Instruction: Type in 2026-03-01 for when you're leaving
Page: home
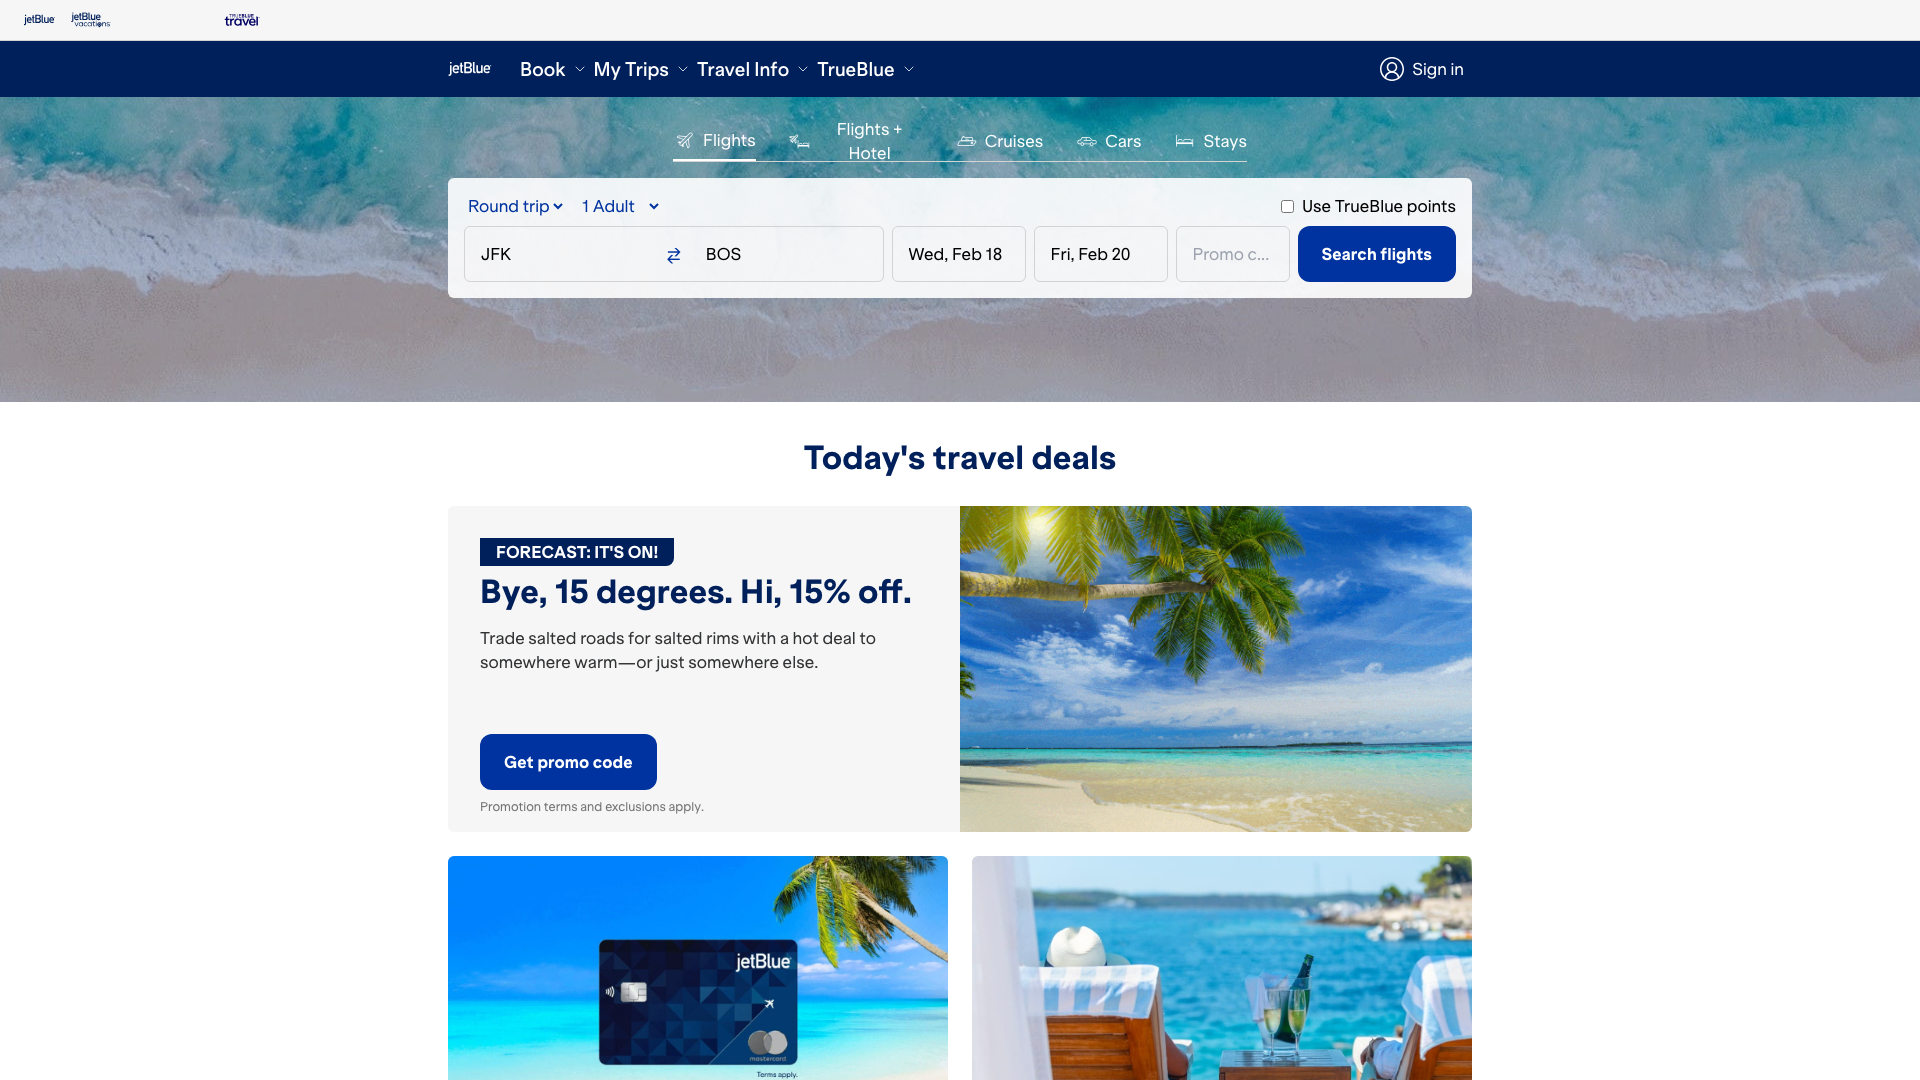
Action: type